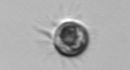
Label: Balanion